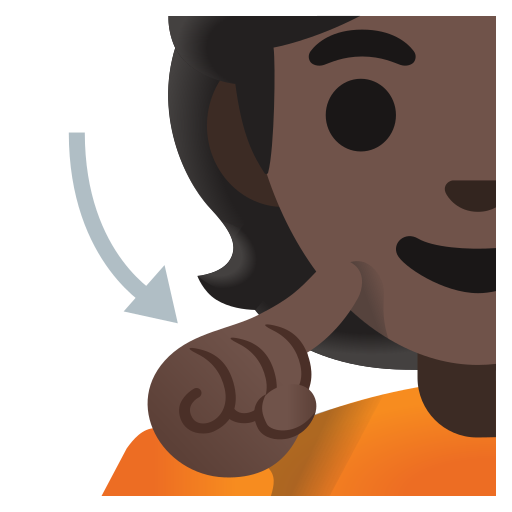
Emoji: 🧏🏿